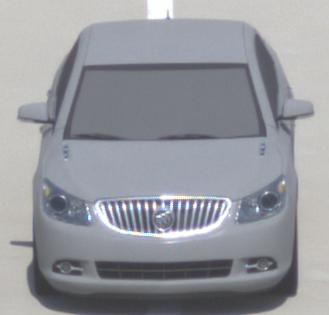
Make: Buick
Model: LaCrosse
Detailed model: Gen. 2
Model produced from: 2009
Model produced until: 2016
Doors: 4
Color: gray
Road condition: dry road
Daytime: midday
Contrast: high contrast